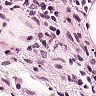
Metastatic tissue present: no